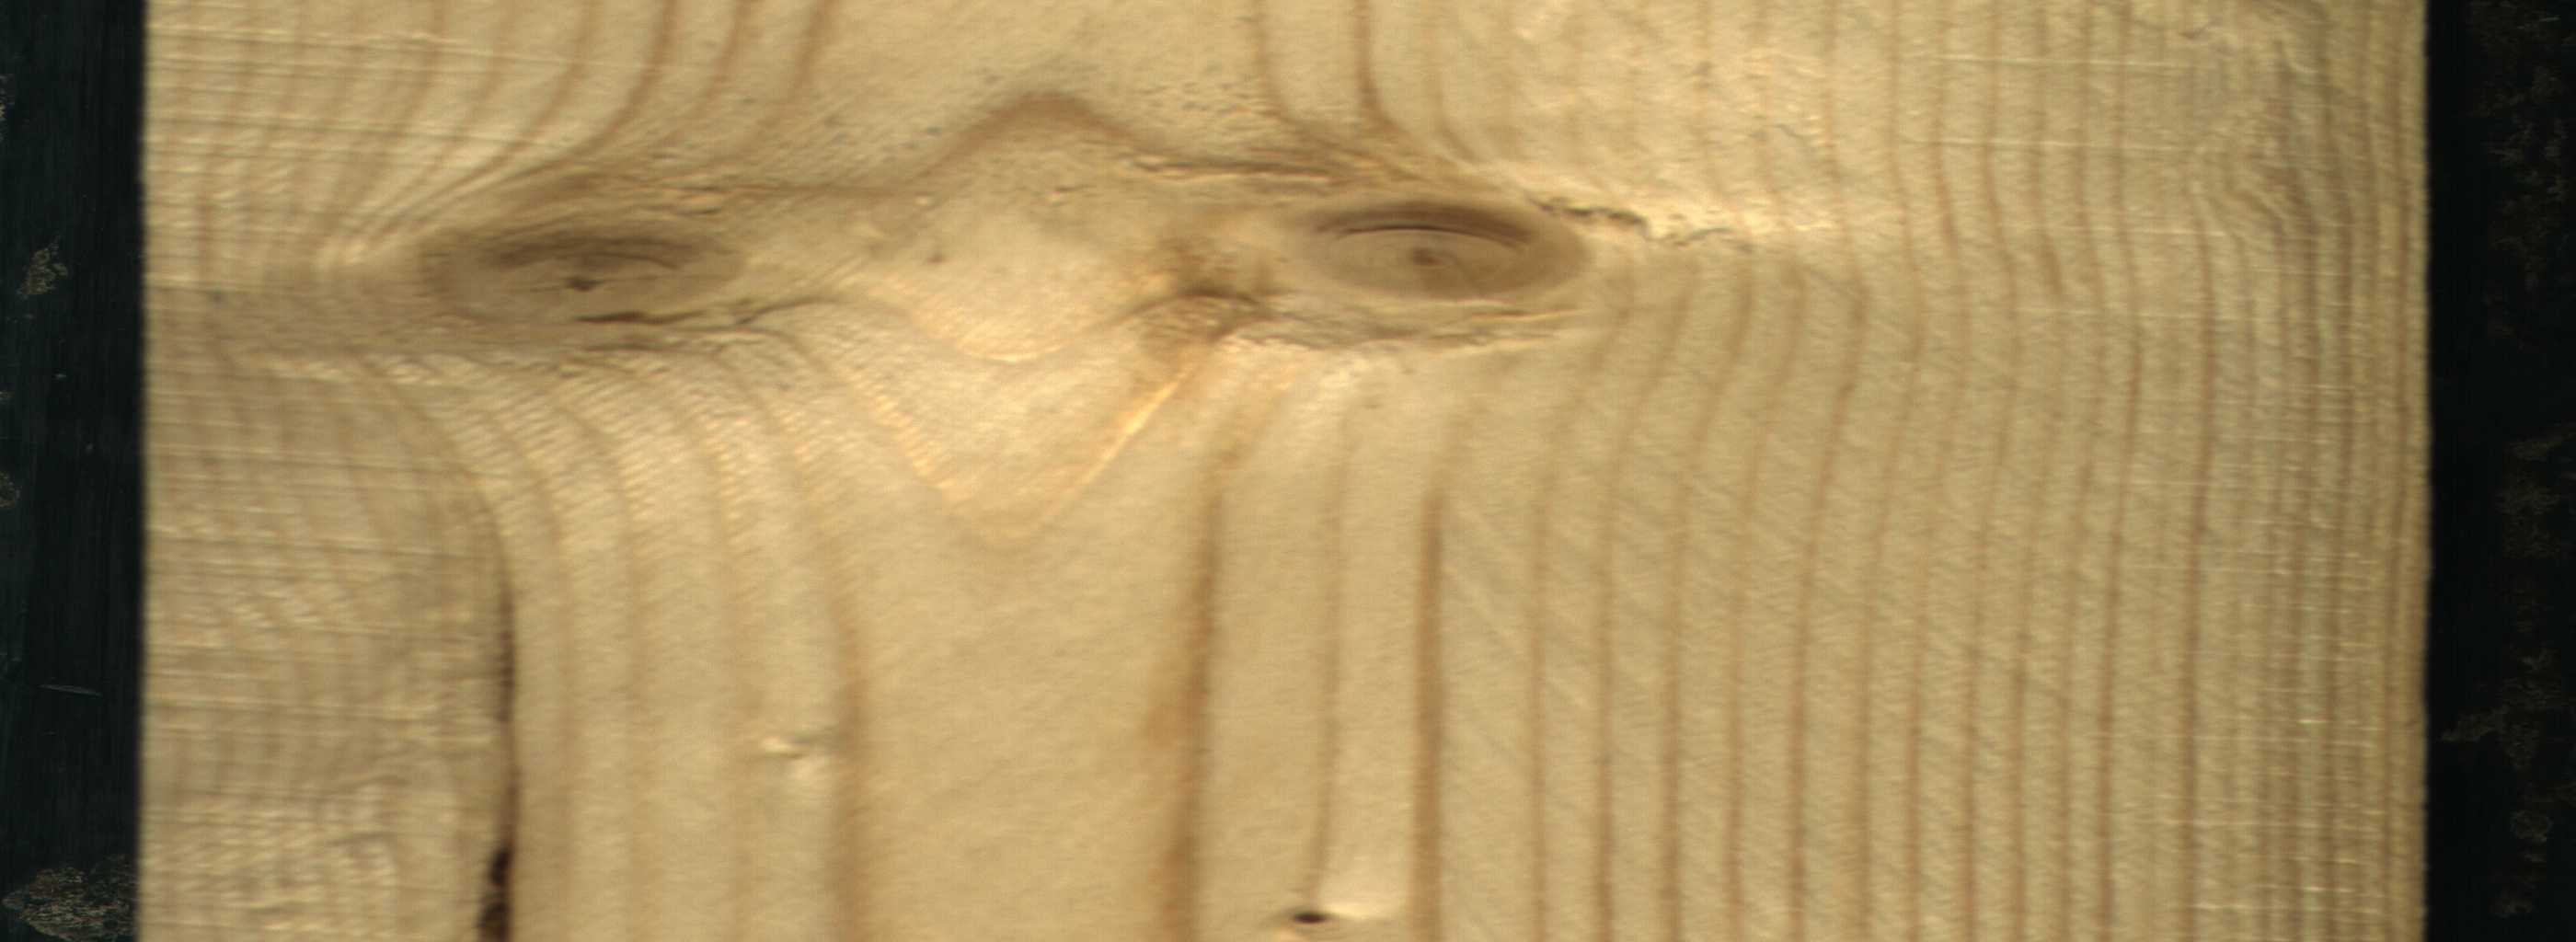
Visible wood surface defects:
resin
Dead_Knot
Live_Knot
Live_Knot